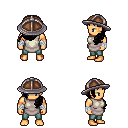
a pixel art fantasy rpg character, male body template, human, tanned skin, white tunic, teal pants, black left-swept hairstyle, chain helm, white cloth bandages, four views (front, back, left, right), 2x2 character sprite sheet, small pixel art, hard edges, no anti-aliasing